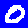
Digit: 0